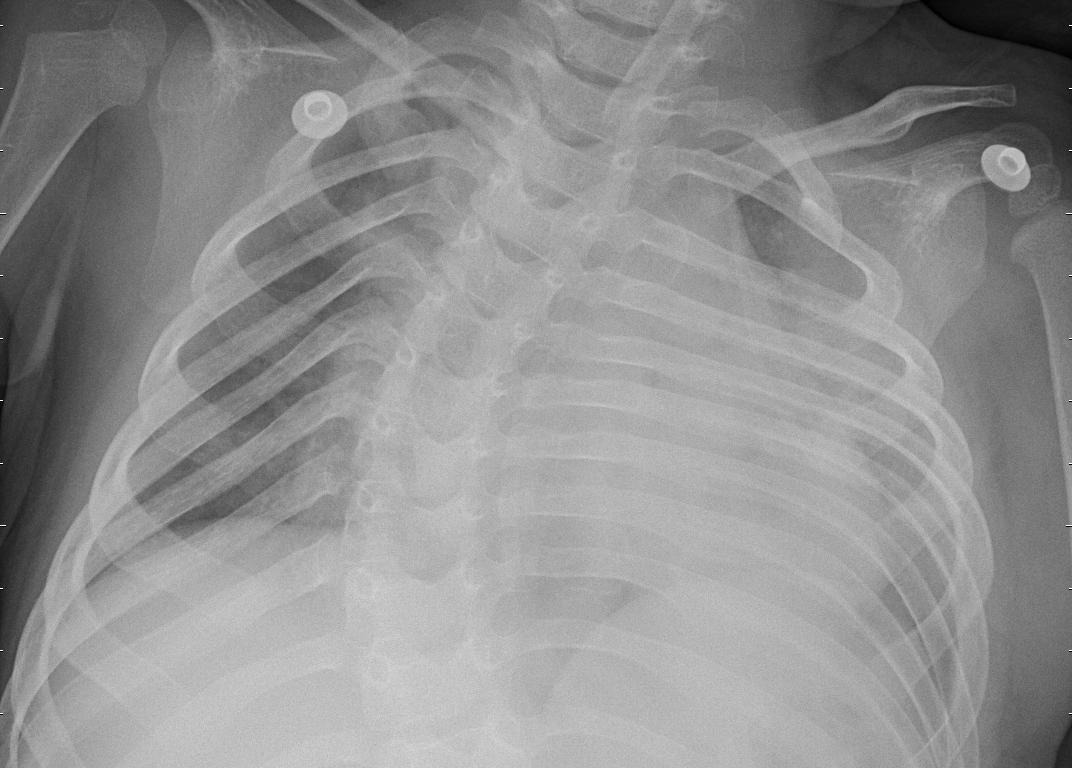
Diagnosis: PNEUMONIA